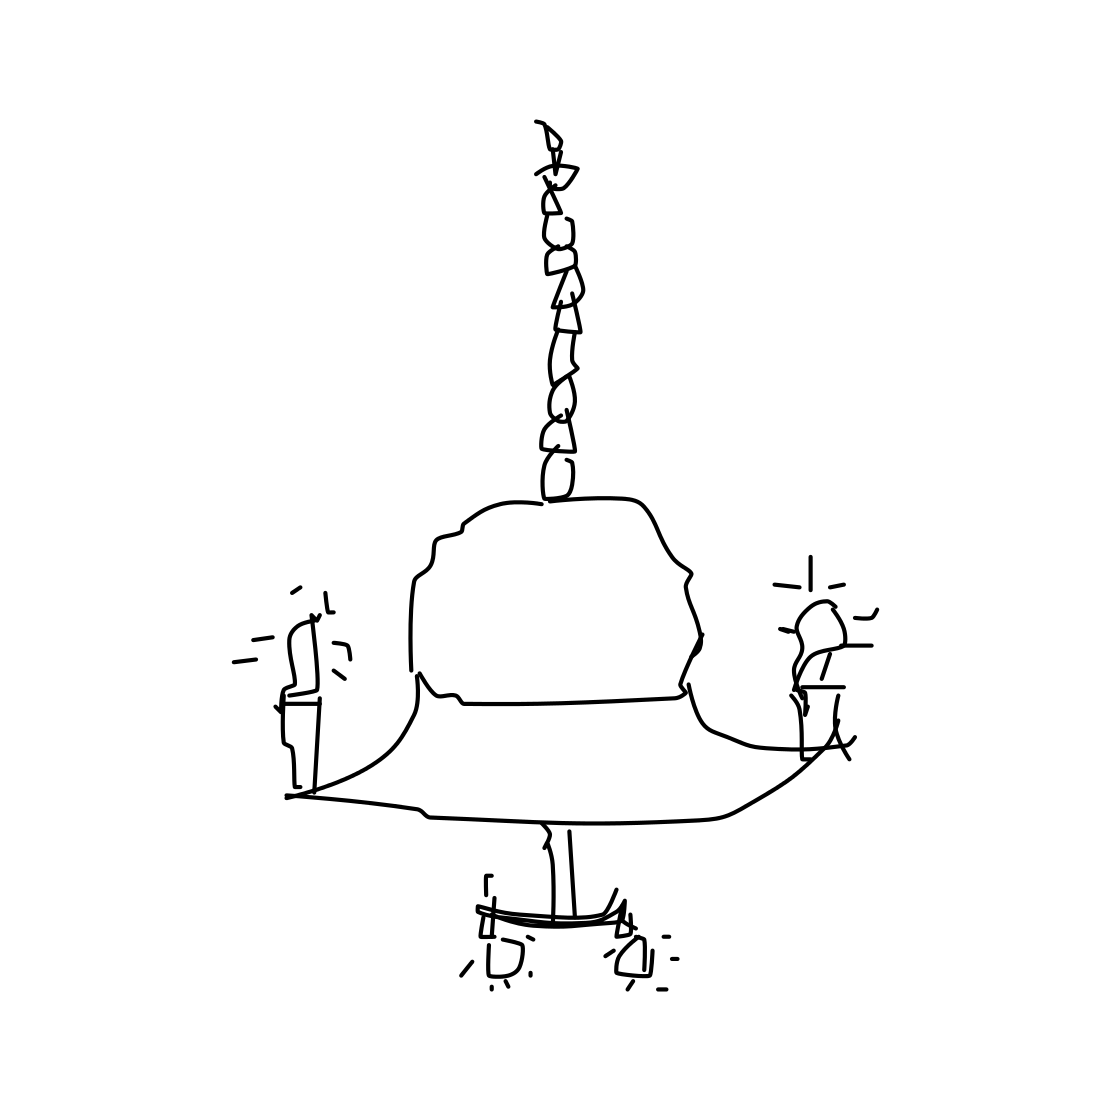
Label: chandelier